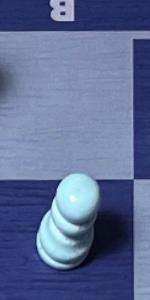
Label: Pawn_White